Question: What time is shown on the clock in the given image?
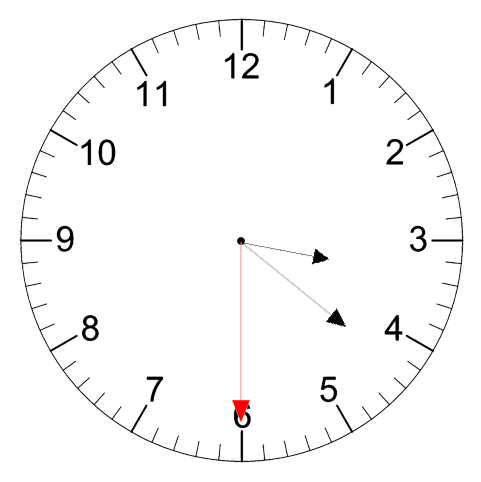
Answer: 03:21:30